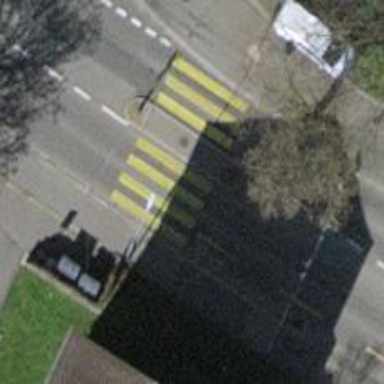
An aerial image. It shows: Marked zebra crossing with island.